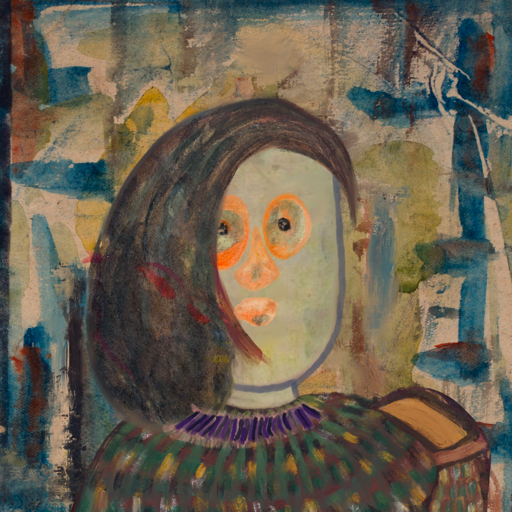
Background: Orphan, Head And Neck Front: Hill_Girl, Face Front: Childish, Bust: After_Raid, Hair Front: Gypsy_Mother, Head Accessory: Blank, Second Necklace: Blank, Necklace: HillGirl, Baby: Blank